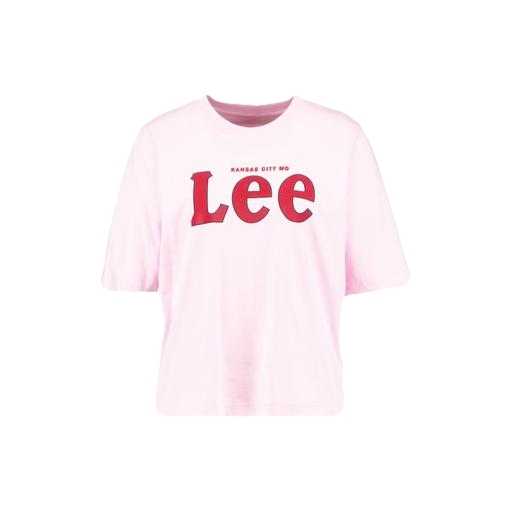
pink woman's tee, pink jersey tee, light ble tee, white background